Question: I have a couple classes that are performing some functions at the beginning, which write to csis.txt. Afer that I have a window pop up to display what is in csis.txt WITH formating. However the it is not formating correctly. Here is what I have:
'''
import java.io.*;
import java.awt.*;
import java.util.Scanner;
public class Driver extends Canvas {
public Driver(){
setSize(200, 200);
setBackground(Color.white);
}
public static void main(String[] args) throws IOException {
PrintWriter pw = new PrintWriter(new FileWriter("csis.txt"));
MFQ mfq = new MFQ(pw);
mfq.getJobs();
mfq.outputHeader();
mfq.runSimulation();
mfq.outStats();
pw.close();
Driver GP = new Driver();
Frame aFrame = new Frame();
aFrame.setSize(1000, 1000);
aFrame.add(GP);
aFrame.setVisible(true);
}
public void paint(Graphics g) {
try {
Scanner fileScan = new Scanner(new File("csis.txt"));
String s = fileScan.nextLine();
for (int i = 20; fileScan.hasNext(); i += 20) {
g.drawString(fileScan.nextLine(), 0, i);
}
}
catch (IOException e) {
System.err.println("Caught IOException: " + e.getMessage());
}
}
}
'''
csis.txt:
<URL>
Sidebye side of csis.txt and graphics window not formating correctly:

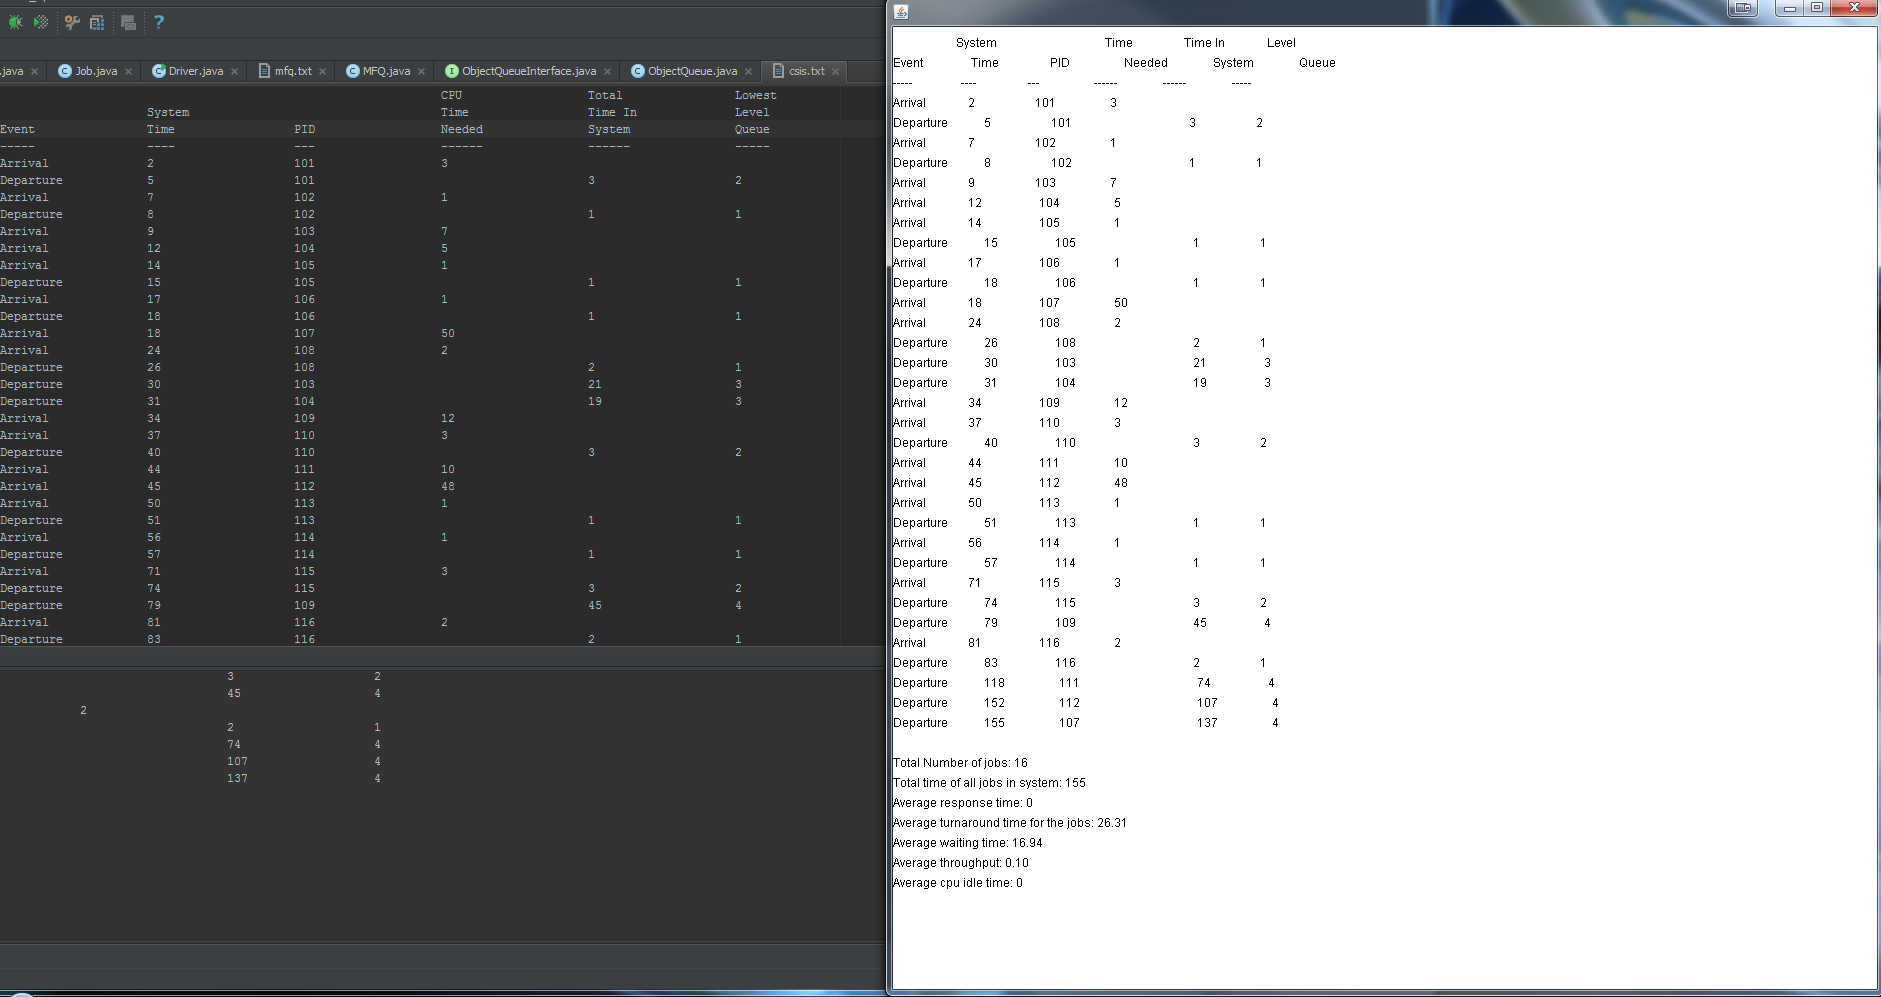
Answer: 1. Avoid using paint from a top level component like JFrame. The paint requirements for these are generally more complex then for a normal component and they're not double buffered
2. You must call super.paintXxx to ensure you honour the complex paint chain
3. Try avoid loading resources within any paintXxx method, these should return as fast as possible so as not to slow down the paint process
4. The output is an issue with the using a variable width font. To means that each individual character has its own width. Instead, you need to try and use a fixed width font instead.
Check out <URL> for more details
Take a look at
- <URL>
For some font suggestions...
Instead of drawing directly using 'Graphics', you could load the text into a 'JTextArea' or 'JTextPane'.
Take a look at <URL> for more details
I'd also be tempted to parse the input and load it into a 'JTabe'
See <URL> for more details